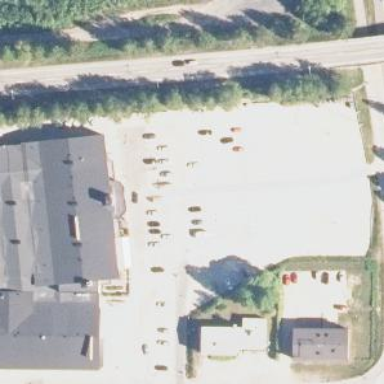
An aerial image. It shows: Retail area.